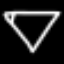
Label: diamond